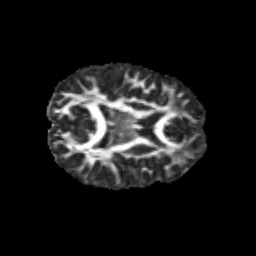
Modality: FA
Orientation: axial
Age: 10
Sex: male
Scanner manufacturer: siemens
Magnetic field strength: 3 T
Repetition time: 3.8 s
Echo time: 0.07 s